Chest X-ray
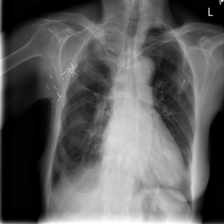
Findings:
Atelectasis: negative
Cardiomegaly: negative
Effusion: negative
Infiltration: negative
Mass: negative
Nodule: negative
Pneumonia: negative
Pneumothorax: negative
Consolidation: negative
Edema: negative
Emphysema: negative
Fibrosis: negative
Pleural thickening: negative
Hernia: negative